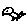
Label: bird